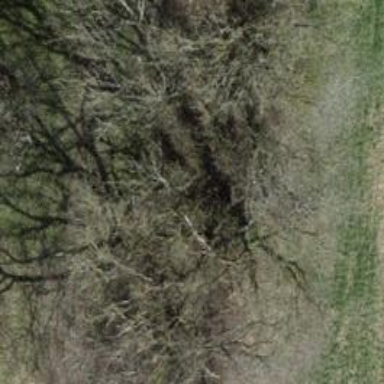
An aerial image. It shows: Row of trees in natural setting.